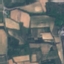
Land use / land cover: PermanentCrop